Question: i have grid-view display 3 images the first 1 was deleted i want to loop through grid-view images and put it's src into array but ignore images that deleted
this image display what i really encountered

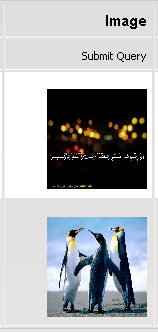
Answer: '''
var arr = [];
$('#container').find('img,[type=image]').each(function() {
arr.push(this.src); // stores the absolute src
// arr.push($(this).attr('src')); // stores the original HTML attribute
});
'''